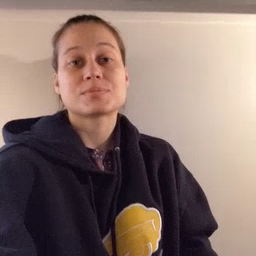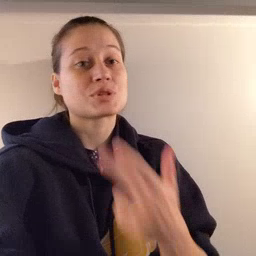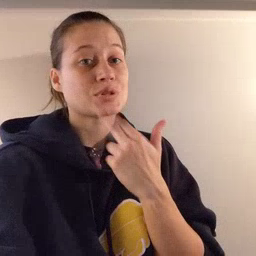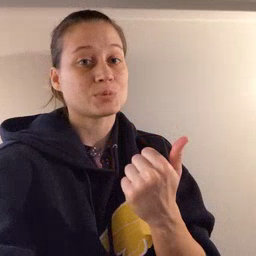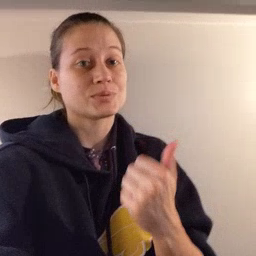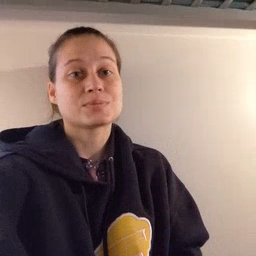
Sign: cute